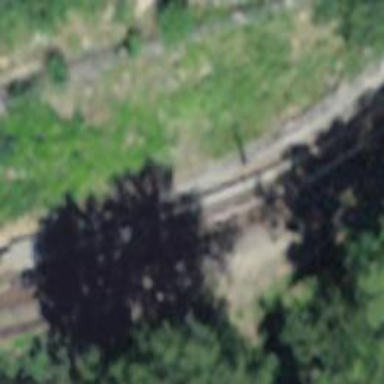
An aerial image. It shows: Narrow-gauge railway track with one electrified contact line.